Question: My Problem is the renderer function of a column in a GridPanel in ExtJS 4. The record of the renderer should load an element of my list from my store, and it does; but it always loads the same element of the list.
Here are relevant snippets of my code.
First my Store:
'''
var nStore = Ext.create('Ext.data.Store', {
storeId: 'people',
fields: ['team', 'name', 'liste', 'sums'],
data: [{
team: 'TestTeam', name: 'TestPerson',
liste: ['F', 'F', 'F', 'S', 'N', 'F', 'S',
'S', 'S', 'F', 'F', 'F', 'S', 'A', 'N',
'S', 'S', 'S', 'S', '', '', 'N', 'N',
'N', 'S', 'S', 'N', 'S', 'F', 'N', 'N'],
sums: [[7, 4, 0, 0, 0, 0, 0], [3, 0, 0, 0, 0]]
}]
});
'''
Then my column array where the renderer is:
'''
var counter = 0;
for (var i = 0; i < Object.kws.length; i++) {
var DayOfMonth = [];
var DayOfWeek = [];
for (var j = 0; j < Object.kws[i].kwDays.length; j++) {
var c = counter;
DayOfMonth[j] = {
text: '<span style="font-size: 87%;">'
+ Object.kws[i].kwDays[j].day
+ '.<br>'
+ Object.kws[i].kwDays[j].dayOfWeek
+ '.</span>', sortable: false,
draggable: false, menuDisabled: true,
resizable: false, width: 40, align: 'center',
renderer: function (value, meta, record) {
return record.data.liste[c];
}
};
counter++;
}
}
'''
The code is adapted and abridged.
Here is a <URL>:

Normally the cells in the grid should show the counted element of the list in my Store.
Can anyone help me understand what I am doing wrong?
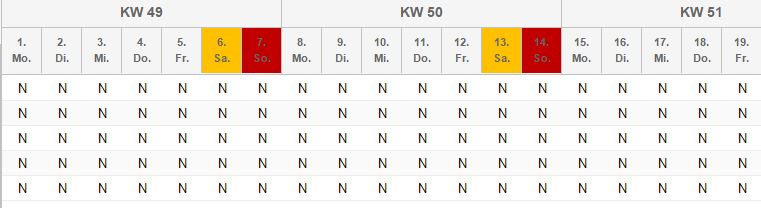
Answer: The problem is:
> In JavaScript, functions enclose variables which were defined in a scope outside of their own in such a way that they have a "living" reference to the variable, not a snapshot of its value at any particular time.
<URL> and
<URL>
Since 'c' or 'counter' is fully incremented before the method that uses 'c' is invoked, the value of 'c' is always the highest value achieved in the for loop. To solve the issue you need to capture the value of 'c' at the point in time your renderer function is created. This code illustrates the issue and how to capture the value to achieve your desired effect:
'''
var counter = 0;
var dayOfMonths = [];
var dayOfMonthCaptured = [];
for (var i = 0; i < 10; i++) {
var c = counter;
console.log(c);
dayOfMonths.push(function () {
var index = c;
//since counter is incremented fully before this method is called, you get the last value
console.log(index);
});
//here we pass the current value of c to a new function and capture its current value
dayOfMonthCaptured.push((function (index) {
return function () {
console.log(index);
};
})(c));
counter++;
}
//this won't work
for (day in dayOfMonths) {
dayOfMonths[day]();
}
console.log("------------------");
for (day in dayOfMonthCaptured) {
dayOfMonthCaptured[day]();
}
'''